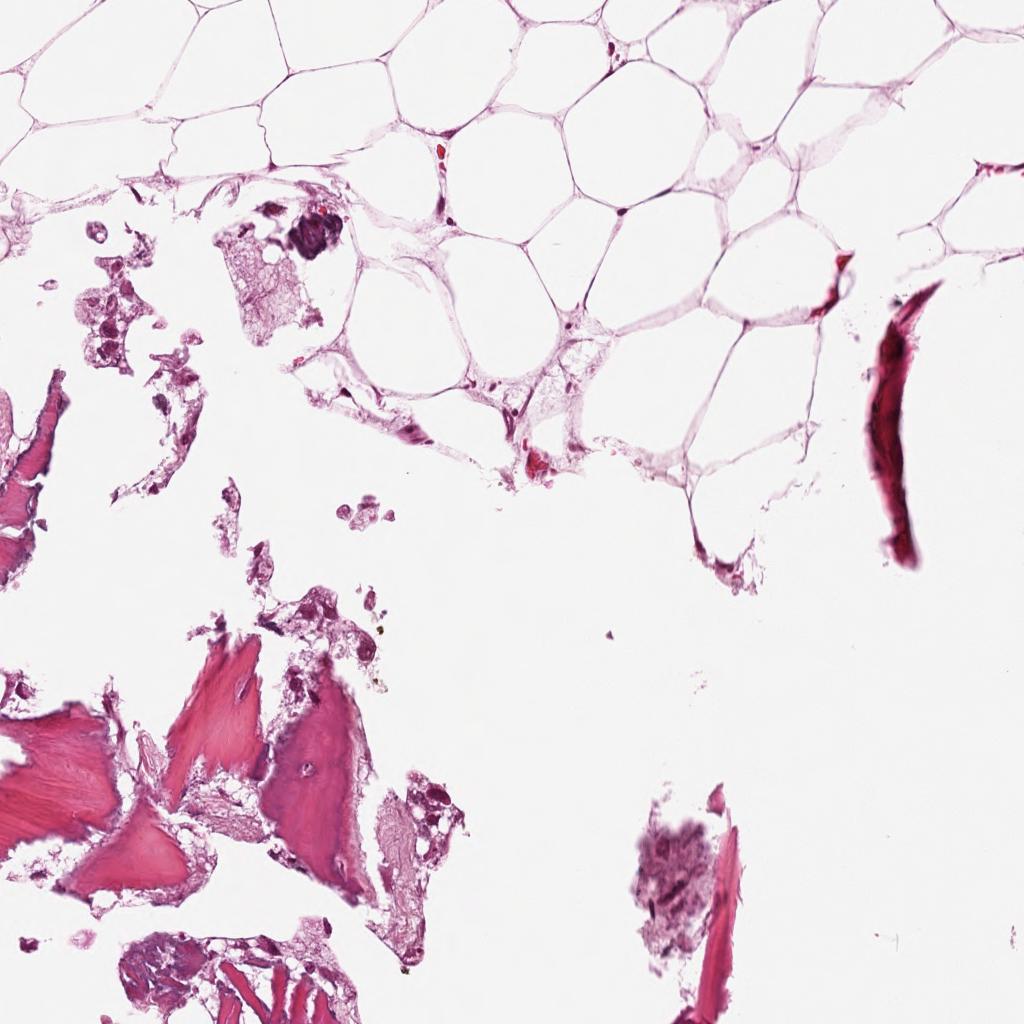
Label: Non-Tumor